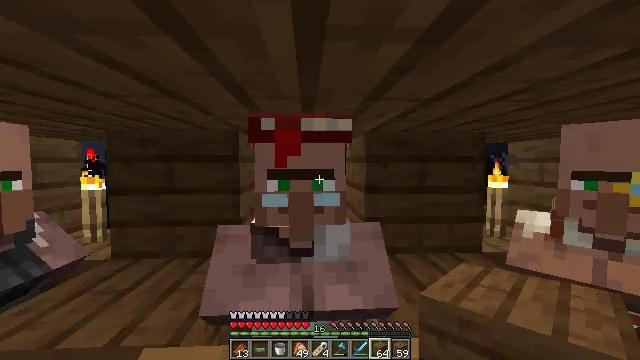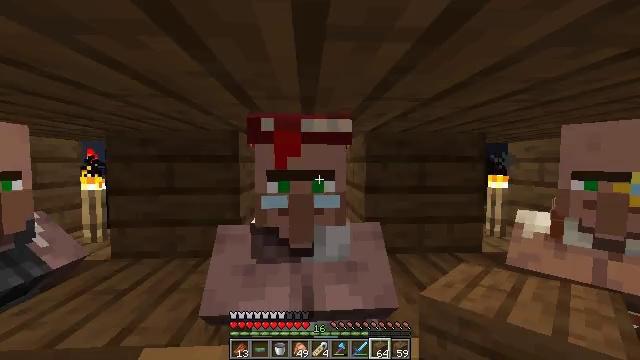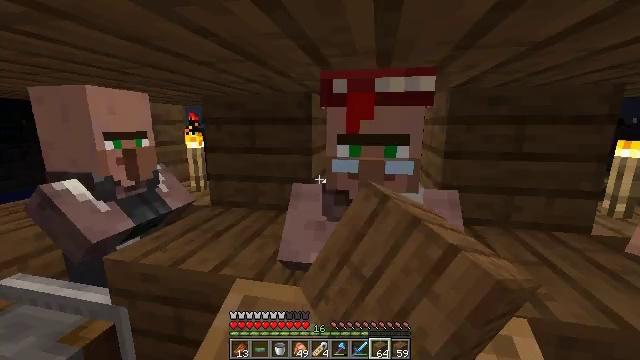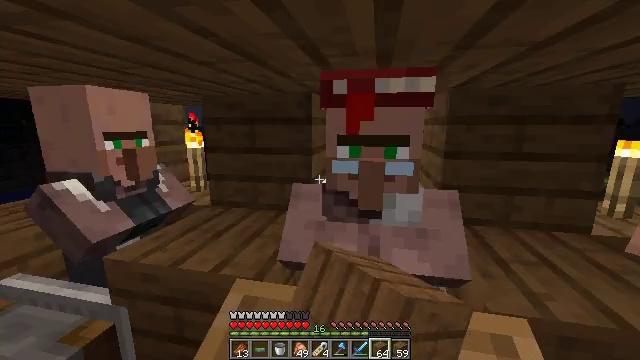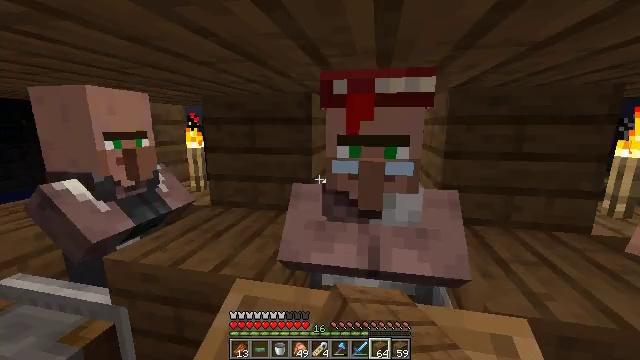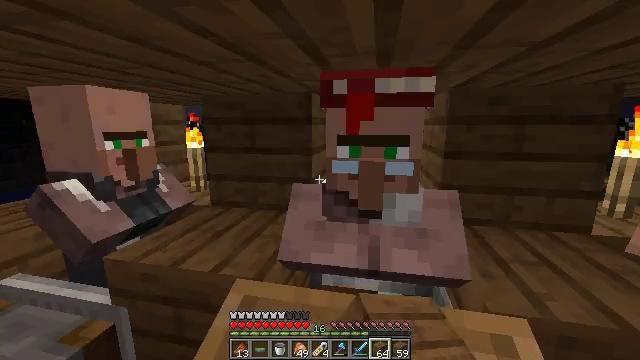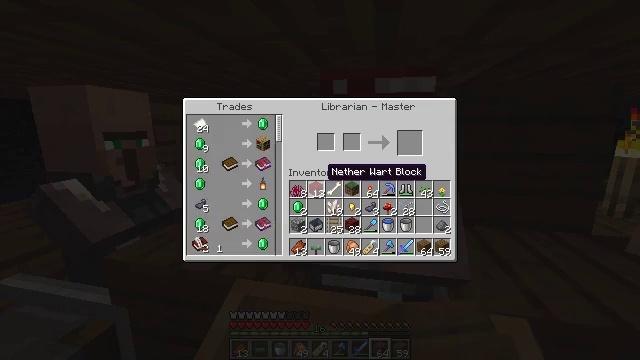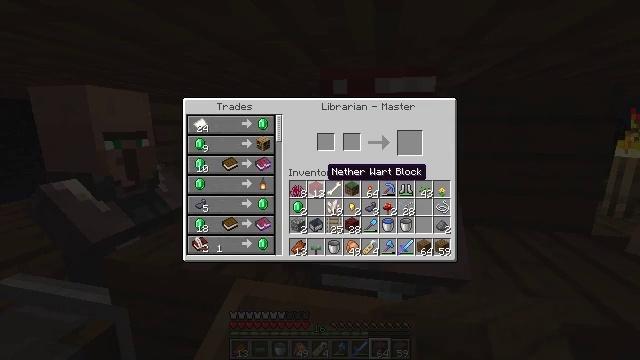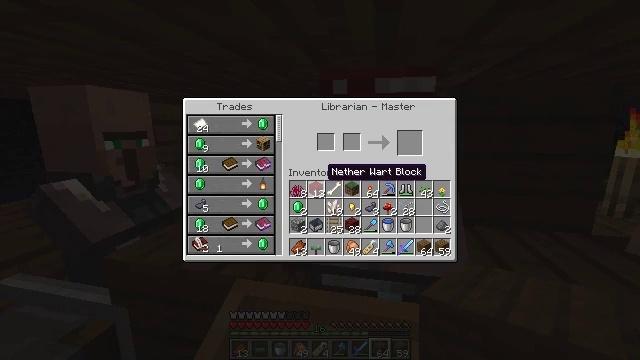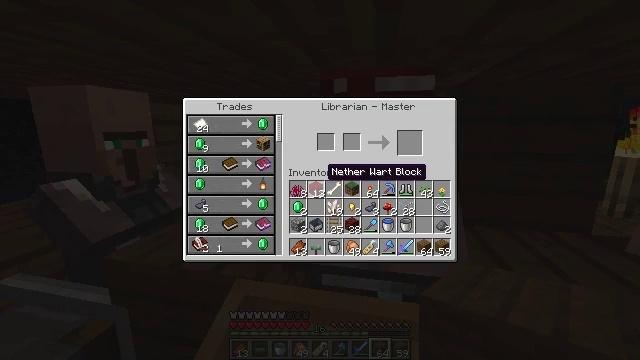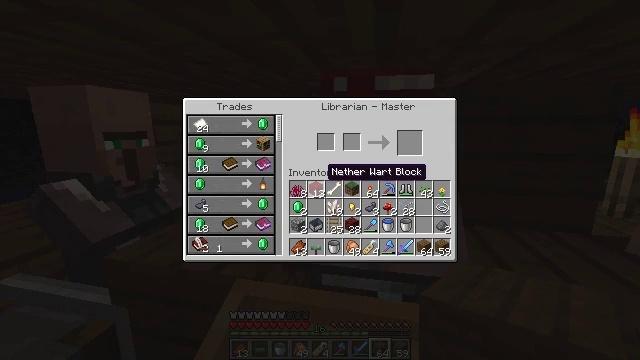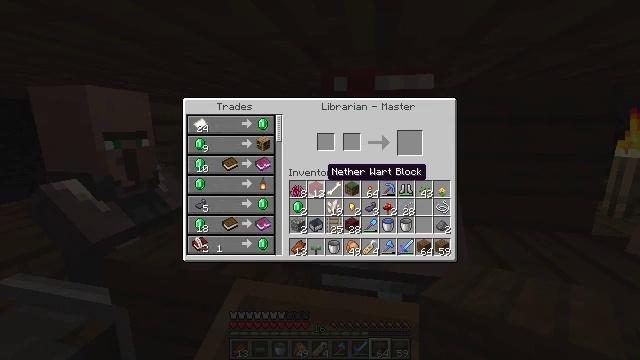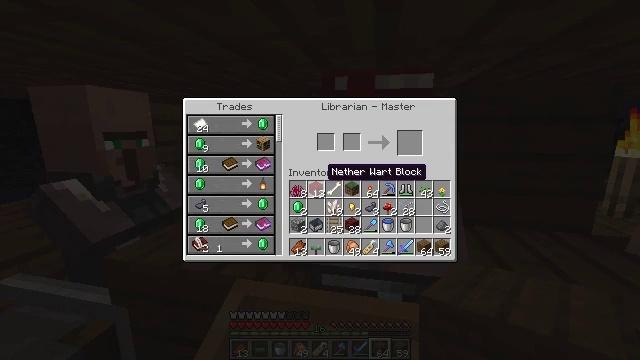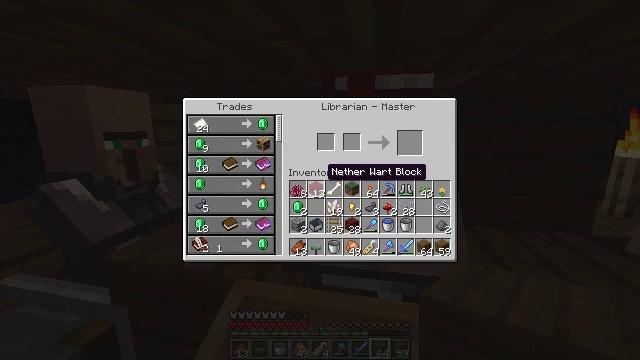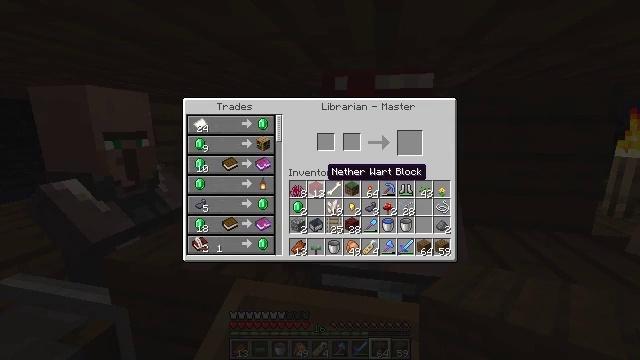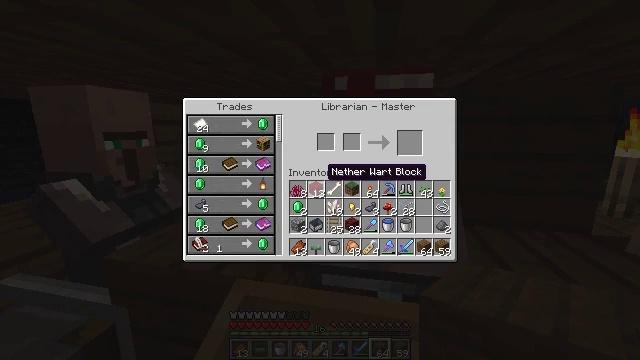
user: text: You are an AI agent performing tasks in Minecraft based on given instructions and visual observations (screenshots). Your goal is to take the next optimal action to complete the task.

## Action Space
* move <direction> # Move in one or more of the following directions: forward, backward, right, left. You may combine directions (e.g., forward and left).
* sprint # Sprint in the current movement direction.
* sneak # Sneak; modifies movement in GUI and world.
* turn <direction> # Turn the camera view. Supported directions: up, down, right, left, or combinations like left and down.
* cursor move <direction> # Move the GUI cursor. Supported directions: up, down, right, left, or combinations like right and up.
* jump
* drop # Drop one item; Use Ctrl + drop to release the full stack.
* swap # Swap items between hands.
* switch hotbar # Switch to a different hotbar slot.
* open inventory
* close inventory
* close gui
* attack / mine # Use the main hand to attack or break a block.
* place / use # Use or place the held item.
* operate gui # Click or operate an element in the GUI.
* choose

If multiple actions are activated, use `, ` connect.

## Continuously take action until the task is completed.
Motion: motion action
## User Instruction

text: Use the crafting table to make a spruce pressure plate.
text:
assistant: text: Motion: use / place
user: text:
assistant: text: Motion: turn left and down, use / place
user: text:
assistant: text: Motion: no_op
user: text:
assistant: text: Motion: no_op
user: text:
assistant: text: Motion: no_op
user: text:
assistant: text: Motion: open gui
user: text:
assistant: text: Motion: no_op
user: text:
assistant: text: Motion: no_op
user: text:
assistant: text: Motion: no_op
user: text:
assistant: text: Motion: no_op
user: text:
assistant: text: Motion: no_op
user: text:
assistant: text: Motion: no_op
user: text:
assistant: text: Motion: no_op
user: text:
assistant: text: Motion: no_op
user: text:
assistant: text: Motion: no_op
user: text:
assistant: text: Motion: no_op
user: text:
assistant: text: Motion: cursor move left
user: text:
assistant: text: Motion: cursor move left
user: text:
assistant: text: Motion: cursor move left
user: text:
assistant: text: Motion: no_op
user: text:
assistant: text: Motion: no_op
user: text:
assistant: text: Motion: no_op
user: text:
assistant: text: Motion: no_op
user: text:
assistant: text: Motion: no_op
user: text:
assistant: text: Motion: no_op
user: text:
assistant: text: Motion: no_op
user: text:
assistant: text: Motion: no_op
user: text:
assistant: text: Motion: no_op
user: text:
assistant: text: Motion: no_op
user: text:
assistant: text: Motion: no_op